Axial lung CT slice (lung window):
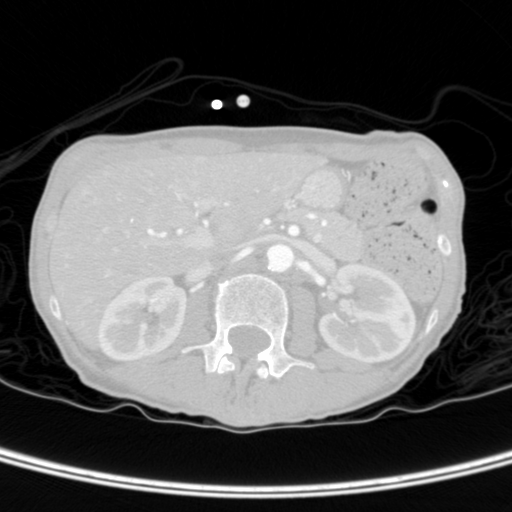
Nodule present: no